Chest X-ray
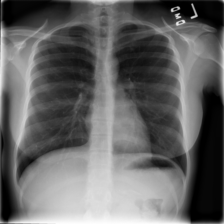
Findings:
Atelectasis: negative
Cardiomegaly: negative
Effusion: negative
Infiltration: negative
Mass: negative
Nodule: negative
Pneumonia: negative
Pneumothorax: negative
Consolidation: negative
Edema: negative
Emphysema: negative
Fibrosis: negative
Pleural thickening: negative
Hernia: negative